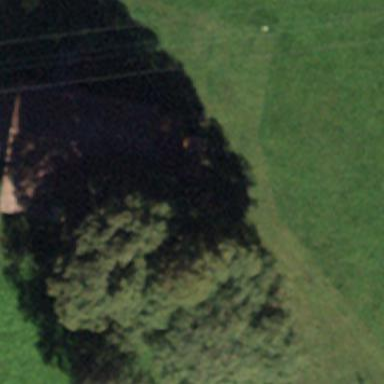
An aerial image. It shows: Rural barn.